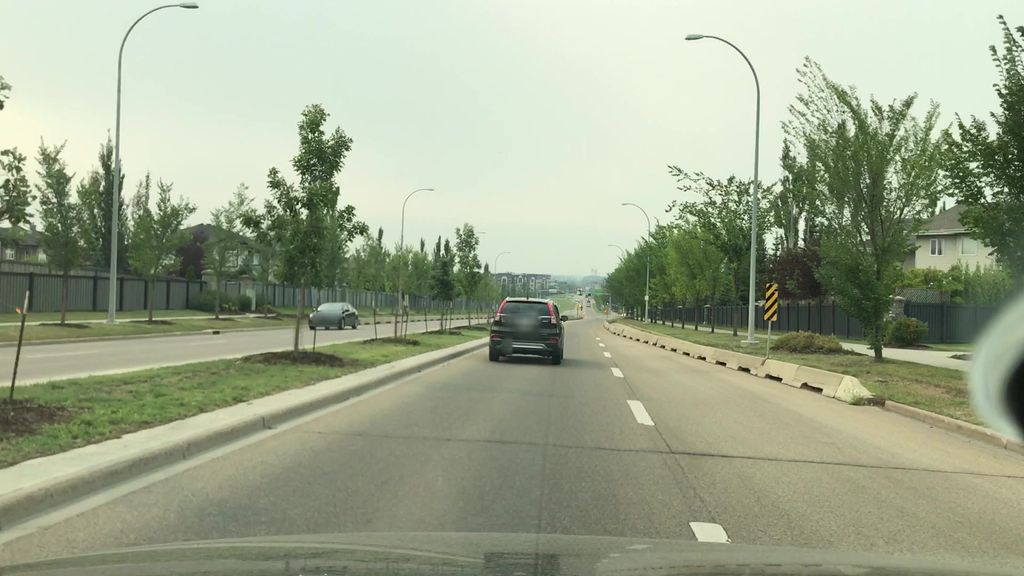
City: edmonton